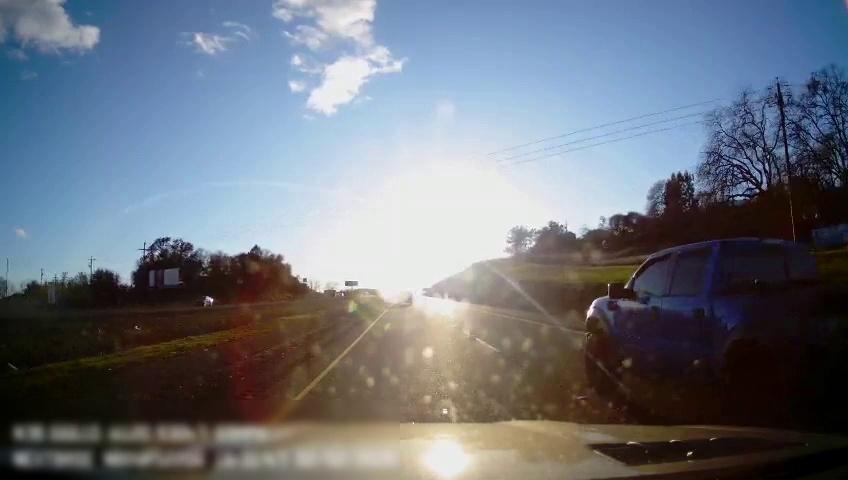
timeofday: Day
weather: Sunny
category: Drivable Space
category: Drivable Space
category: Vehicles | Truck
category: Vehicles | SUV
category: Vehicles | Car
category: Lanes | Current Lane
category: Lanes | Current Lane
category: Lanes | Alternate Lane